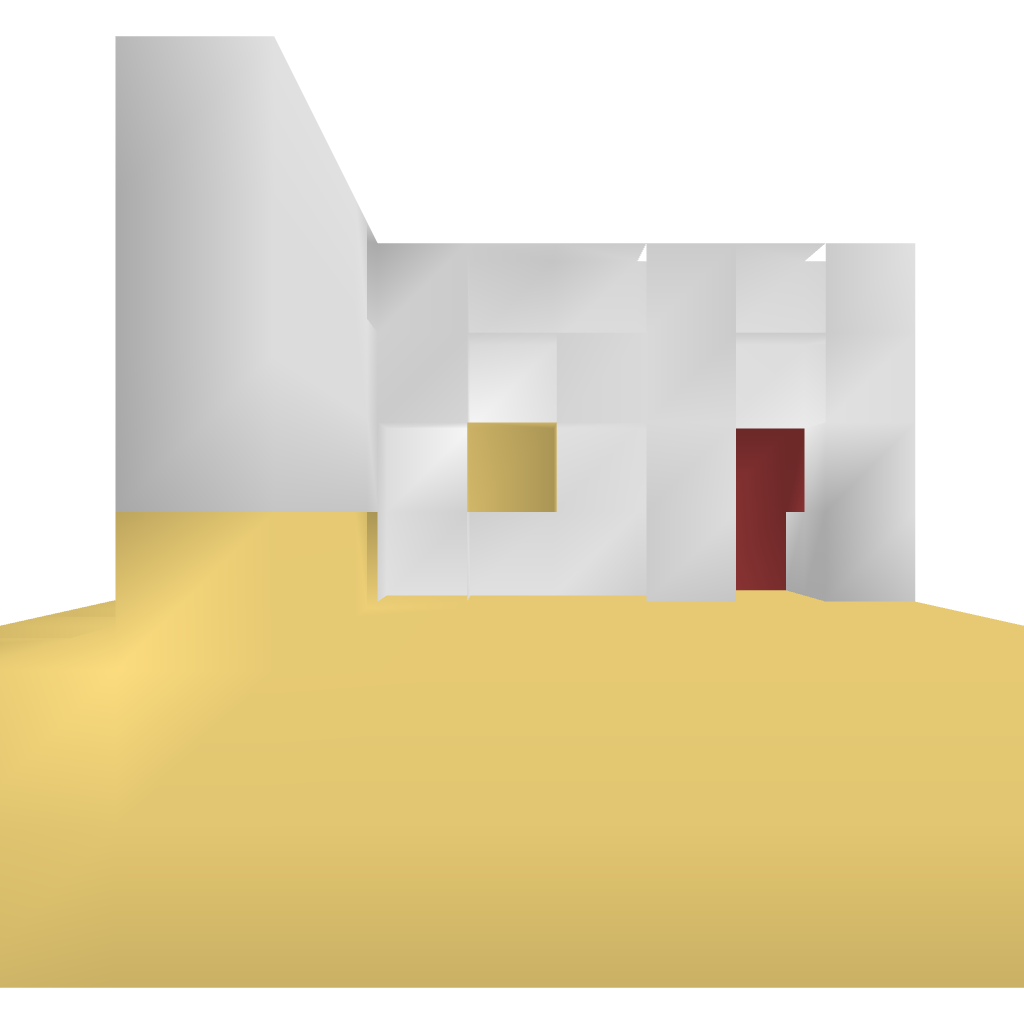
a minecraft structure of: Repeater Lock 1.5 bad low quality